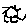
Label: sun